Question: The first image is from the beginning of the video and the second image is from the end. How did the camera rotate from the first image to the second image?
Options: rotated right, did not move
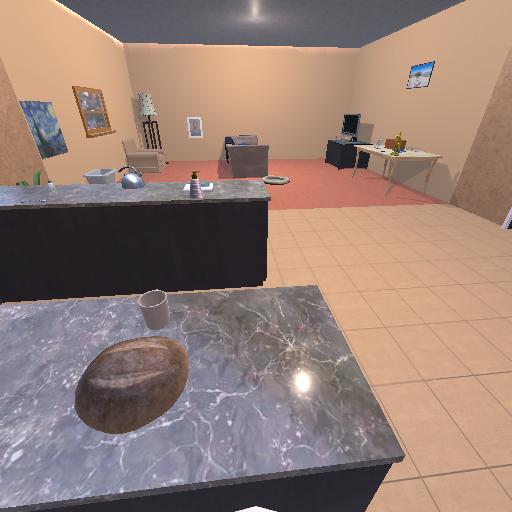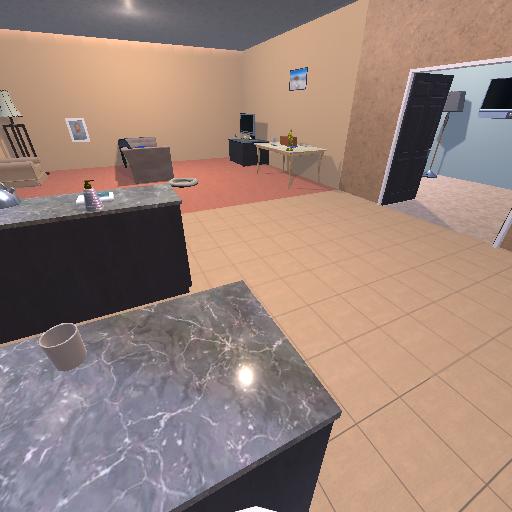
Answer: rotated right